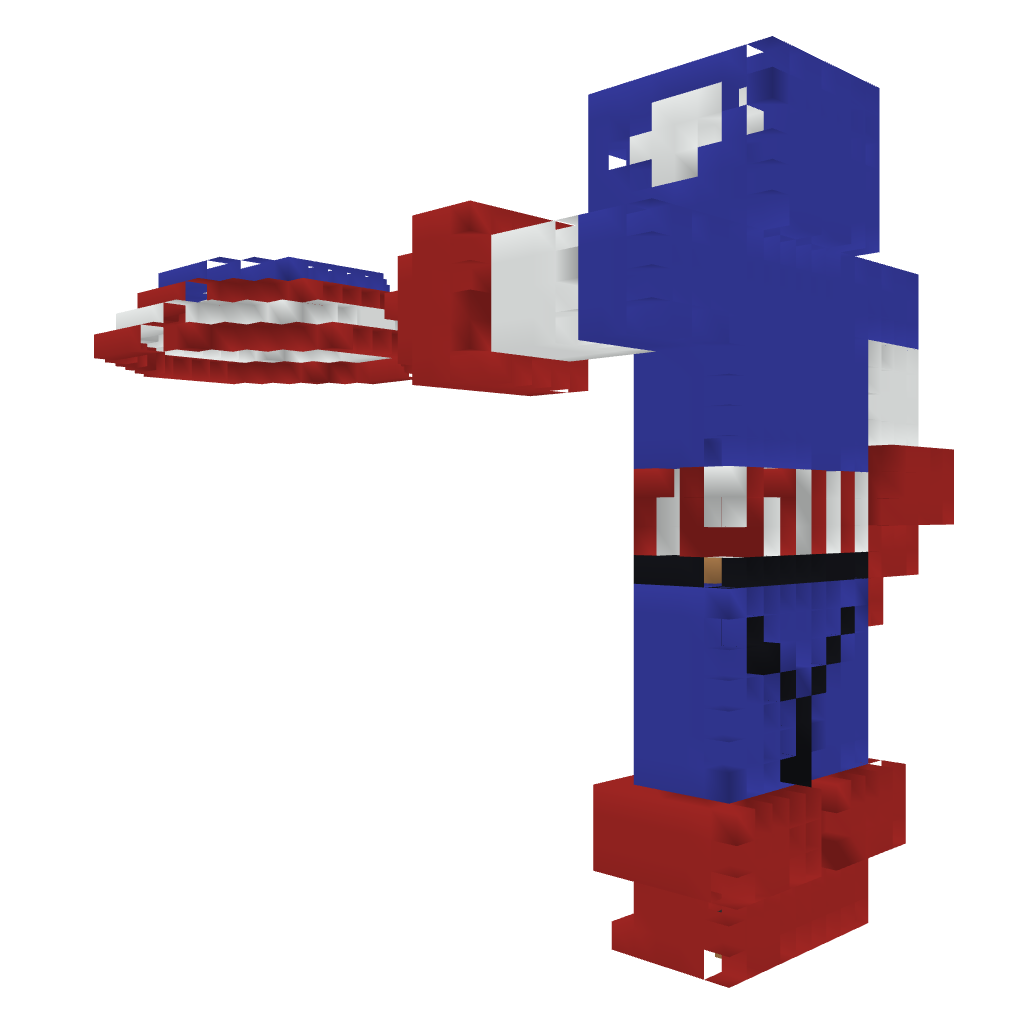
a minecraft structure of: Captain America Statue